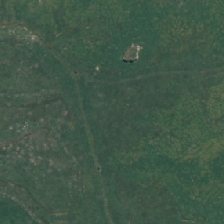
Land cover: herbaceous_freshwater_vege